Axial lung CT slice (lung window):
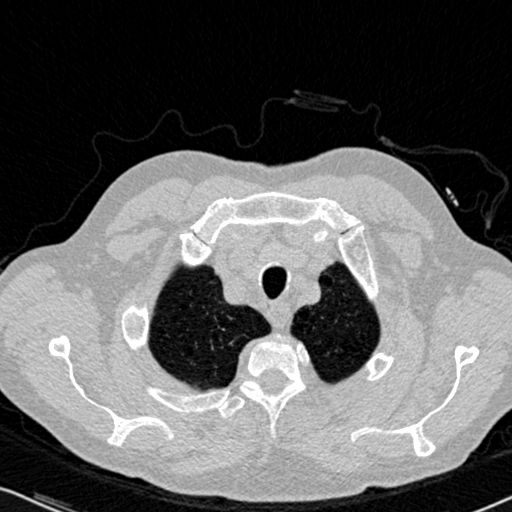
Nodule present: no